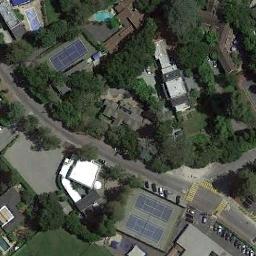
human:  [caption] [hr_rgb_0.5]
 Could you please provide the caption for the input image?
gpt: The tennis court is on the grass next to some buildings and trees .

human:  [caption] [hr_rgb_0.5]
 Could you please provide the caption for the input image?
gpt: Many buildings are beside the tennis courts .

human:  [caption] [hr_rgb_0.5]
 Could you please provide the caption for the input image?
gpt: A group of people are playing on different tennis courts .

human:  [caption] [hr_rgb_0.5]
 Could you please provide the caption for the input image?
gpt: Tennis court next to buildings, Parking lot and many trees .

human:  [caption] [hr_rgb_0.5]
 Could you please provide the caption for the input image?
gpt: There are many green trees and some buildings near the tennis court .